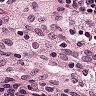
Metastatic tissue present: no